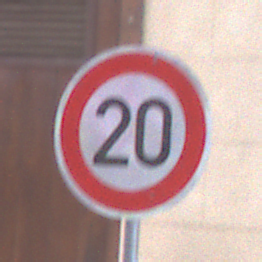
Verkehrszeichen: Geschwindigkeit20
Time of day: MorningAfternoon
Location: Outdoor (Urban)
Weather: PartlyCloudy
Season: NotSpecified
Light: Natural